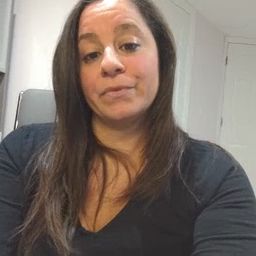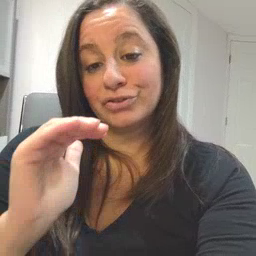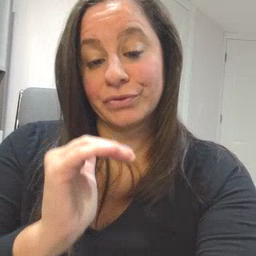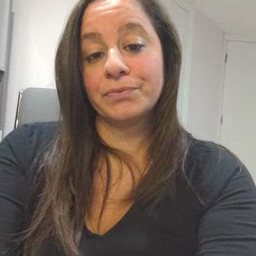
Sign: child